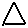
Label: triangle